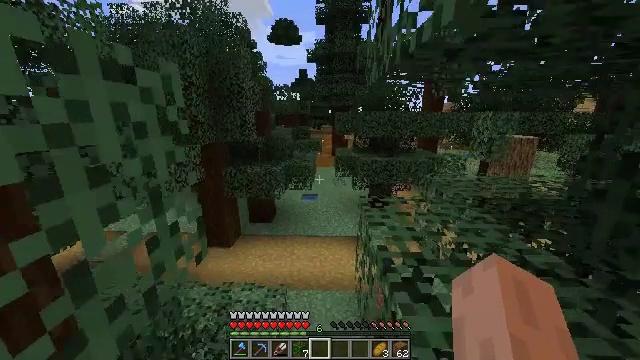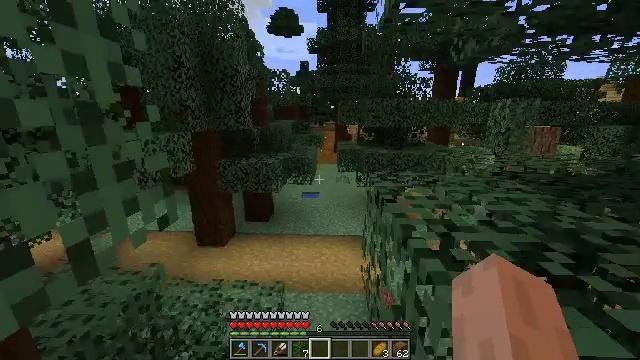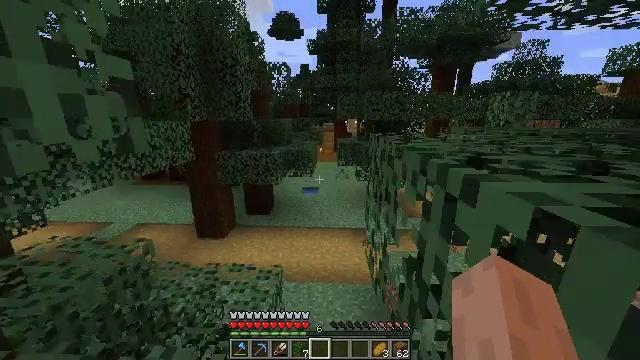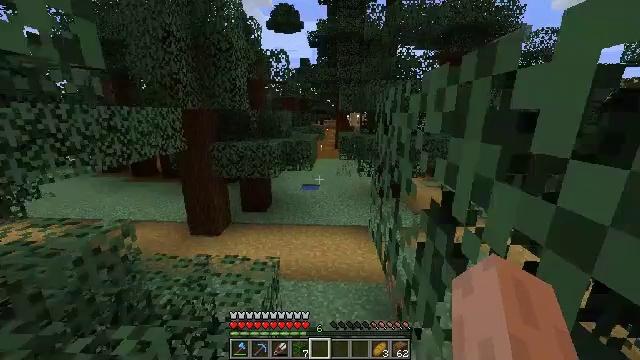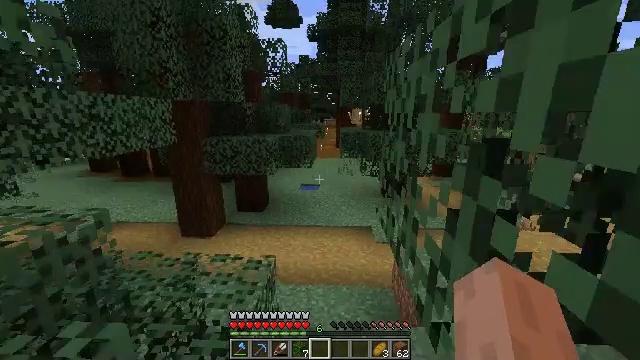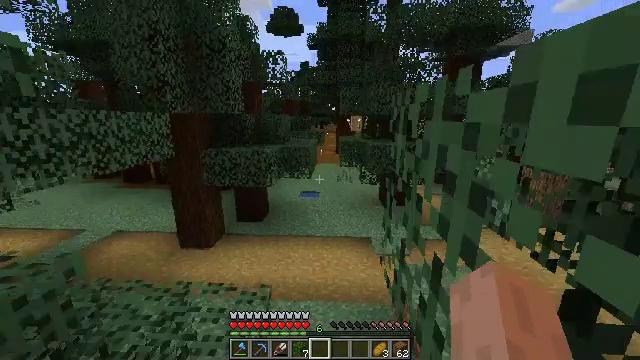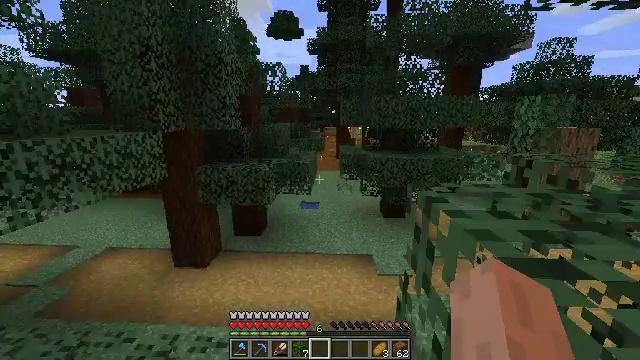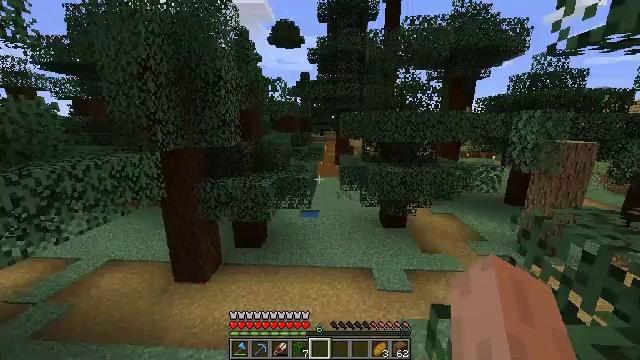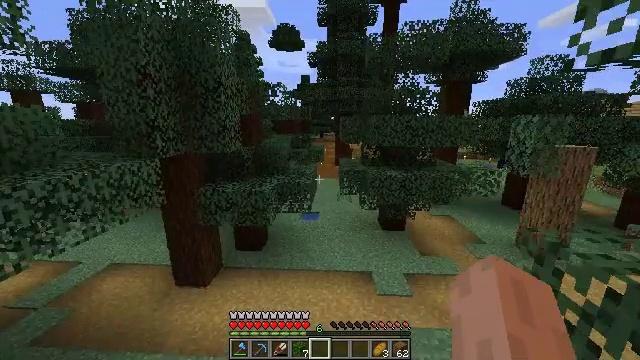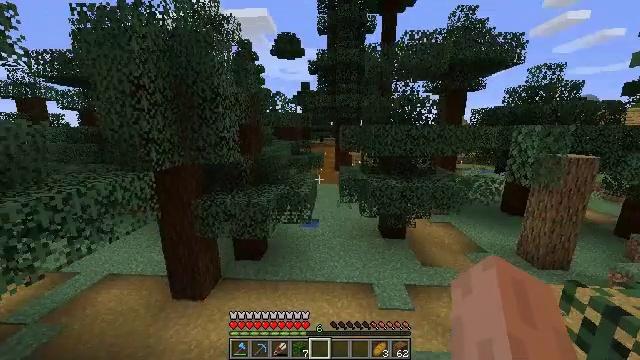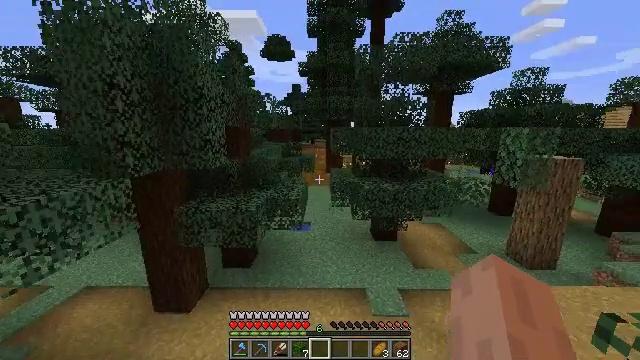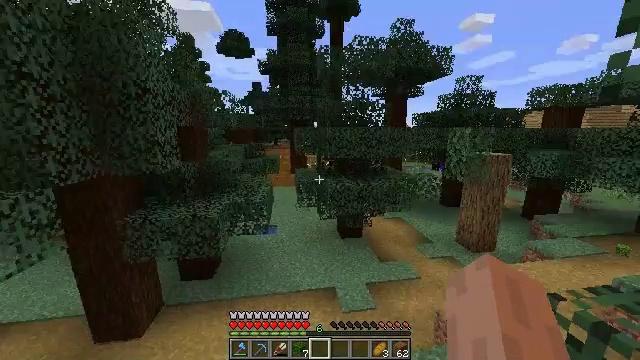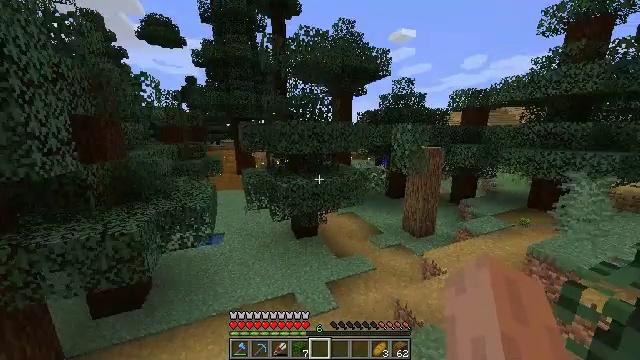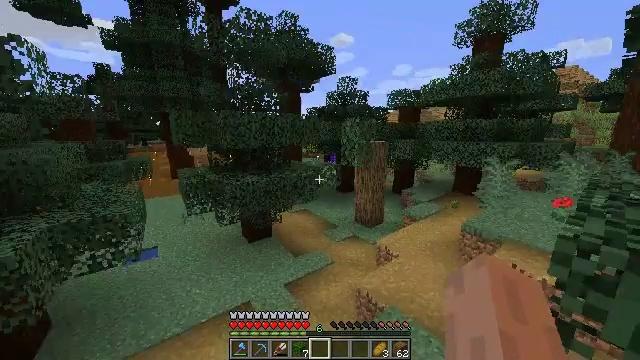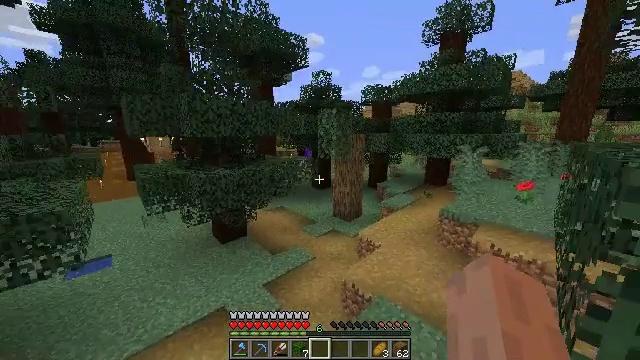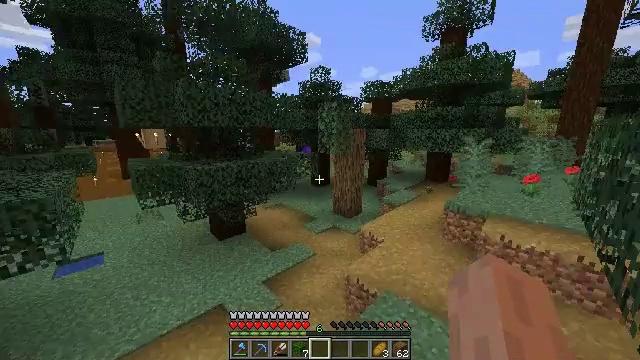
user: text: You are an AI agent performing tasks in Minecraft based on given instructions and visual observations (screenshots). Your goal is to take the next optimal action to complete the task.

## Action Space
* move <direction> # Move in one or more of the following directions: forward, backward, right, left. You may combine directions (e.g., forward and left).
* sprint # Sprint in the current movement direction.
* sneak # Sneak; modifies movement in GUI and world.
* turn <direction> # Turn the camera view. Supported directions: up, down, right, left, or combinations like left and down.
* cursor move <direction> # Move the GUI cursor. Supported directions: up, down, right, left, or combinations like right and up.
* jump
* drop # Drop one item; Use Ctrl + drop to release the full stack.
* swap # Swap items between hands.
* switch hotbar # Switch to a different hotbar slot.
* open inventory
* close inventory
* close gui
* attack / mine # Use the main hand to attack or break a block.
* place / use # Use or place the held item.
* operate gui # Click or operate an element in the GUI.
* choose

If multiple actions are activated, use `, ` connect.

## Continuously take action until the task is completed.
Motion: motion action
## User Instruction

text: Remove oak leaves from branches.
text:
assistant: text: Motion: move forward and move right, sprint, jump
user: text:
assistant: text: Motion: move forward and move right, sprint, jump
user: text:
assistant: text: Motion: move forward, sprint, jump
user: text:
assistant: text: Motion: move forward, sprint, jump
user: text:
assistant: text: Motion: move forward, sprint, jump
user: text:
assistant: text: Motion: move forward, sprint, jump
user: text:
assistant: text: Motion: move forward, sprint, jump
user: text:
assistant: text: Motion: move forward, sprint, jump
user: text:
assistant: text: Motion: move forward, sprint, jump
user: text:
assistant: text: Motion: move forward, sprint, turn right, jump
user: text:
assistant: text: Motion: move forward, sprint, turn right, jump
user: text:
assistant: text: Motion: move forward, sprint, turn right, jump
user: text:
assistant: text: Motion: move forward, sprint, turn right, jump
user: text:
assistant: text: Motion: move forward, sprint, turn right, jump
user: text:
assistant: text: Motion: move forward, sprint, jump
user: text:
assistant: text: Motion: move forward, sprint, jump
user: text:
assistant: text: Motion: move forward, sprint, jump
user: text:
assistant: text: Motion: move forward, sprint, turn right and up, jump
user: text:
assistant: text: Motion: move forward, sprint, turn right and up, jump
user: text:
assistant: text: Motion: move forward, sprint, turn right, jump
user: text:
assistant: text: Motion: move forward, sprint, jump
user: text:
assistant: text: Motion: move forward, sprint, jump
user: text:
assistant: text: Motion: move forward, sprint
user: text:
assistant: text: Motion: move forward, sprint
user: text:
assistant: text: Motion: move forward, sprint
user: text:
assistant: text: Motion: move forward, sprint
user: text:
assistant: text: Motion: move forward, sprint
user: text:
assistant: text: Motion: move forward, sprint
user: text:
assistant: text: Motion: move forward, sprint
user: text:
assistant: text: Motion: move forward, sprint